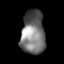
Tissue: lung
Cell type: Epithelial cells
Senescence score: 0.232
Nuclear area (px): 1020
Mean DAPI intensity: 115.226